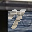
Label: 7